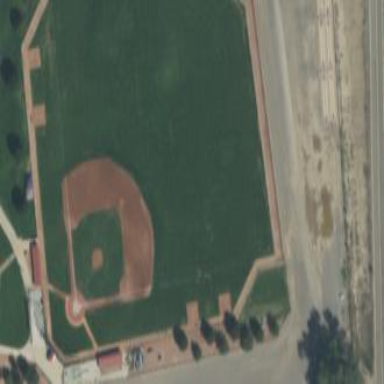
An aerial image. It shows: Baseball pitch for leisure land.